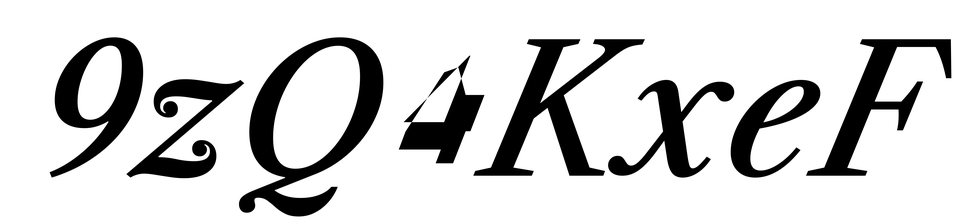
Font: LibreCaslonText-Italic_Medium_Italic